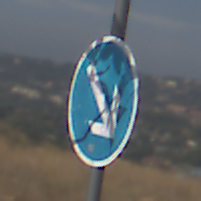
Verkehrszeichen: VorgeschriebeneVorbeifahrtRechts
Umgebung: Outdoor, Nature
Tageszeit: Midday
Wetter: PartlyCloudy
Licht: Natural
Jahreszeit: NotSpecified
Kontrast: HighContrast